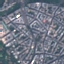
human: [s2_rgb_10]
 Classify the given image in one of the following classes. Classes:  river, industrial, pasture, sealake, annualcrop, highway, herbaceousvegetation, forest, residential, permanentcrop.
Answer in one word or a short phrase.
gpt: Residential